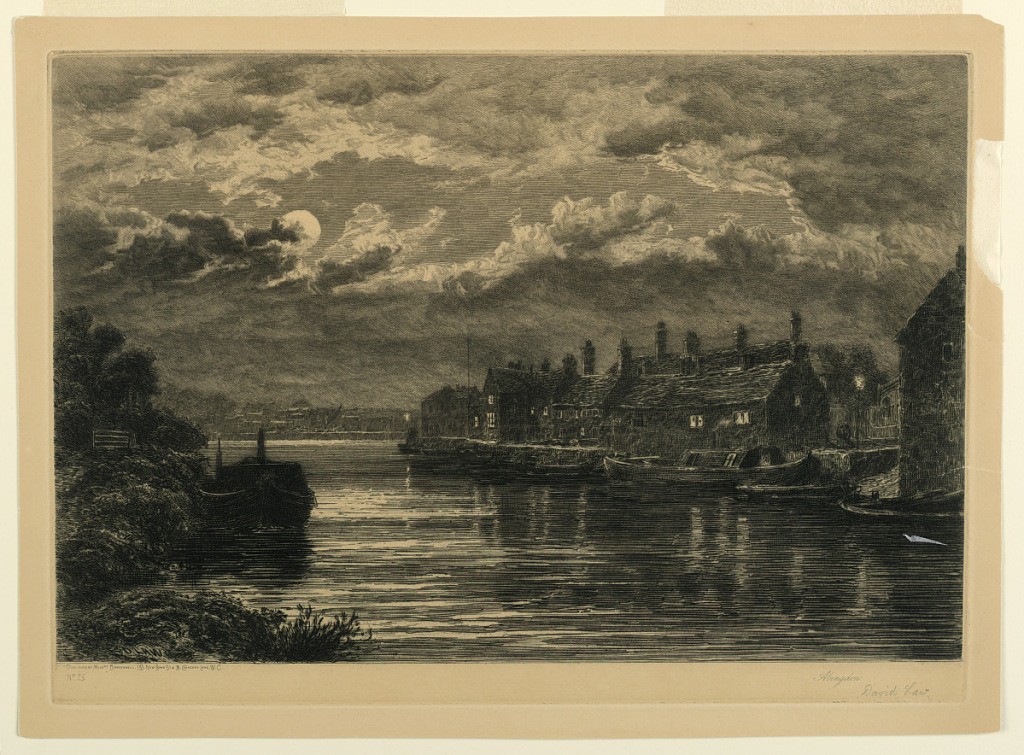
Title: Abingdon
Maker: David Law, British, 1831 - 1901
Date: ca. 1880
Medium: Etching on paper
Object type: Print
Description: Landscape at night; a river or inlet in foreground, to the right, houses built out on wharf boats; to the left, the bank, with plants, a fate and boat. In the background, more houses on the water. A cloudy sky and full moon. Below, the publisher's name and location, plate number (25) and right, the title and artist's name (in pencil).